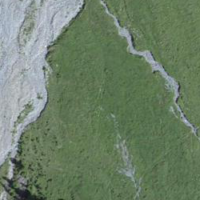
EUNIS habitat code: 23
Species observed at this site:
Arnica montana